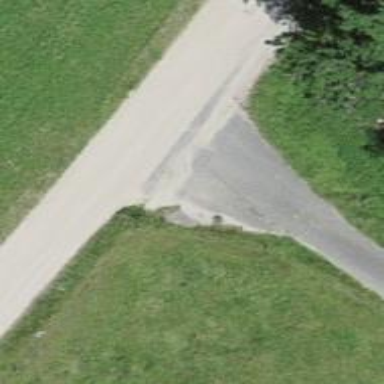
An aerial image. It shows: Track with fine gravel surface. The track type is grade 1.